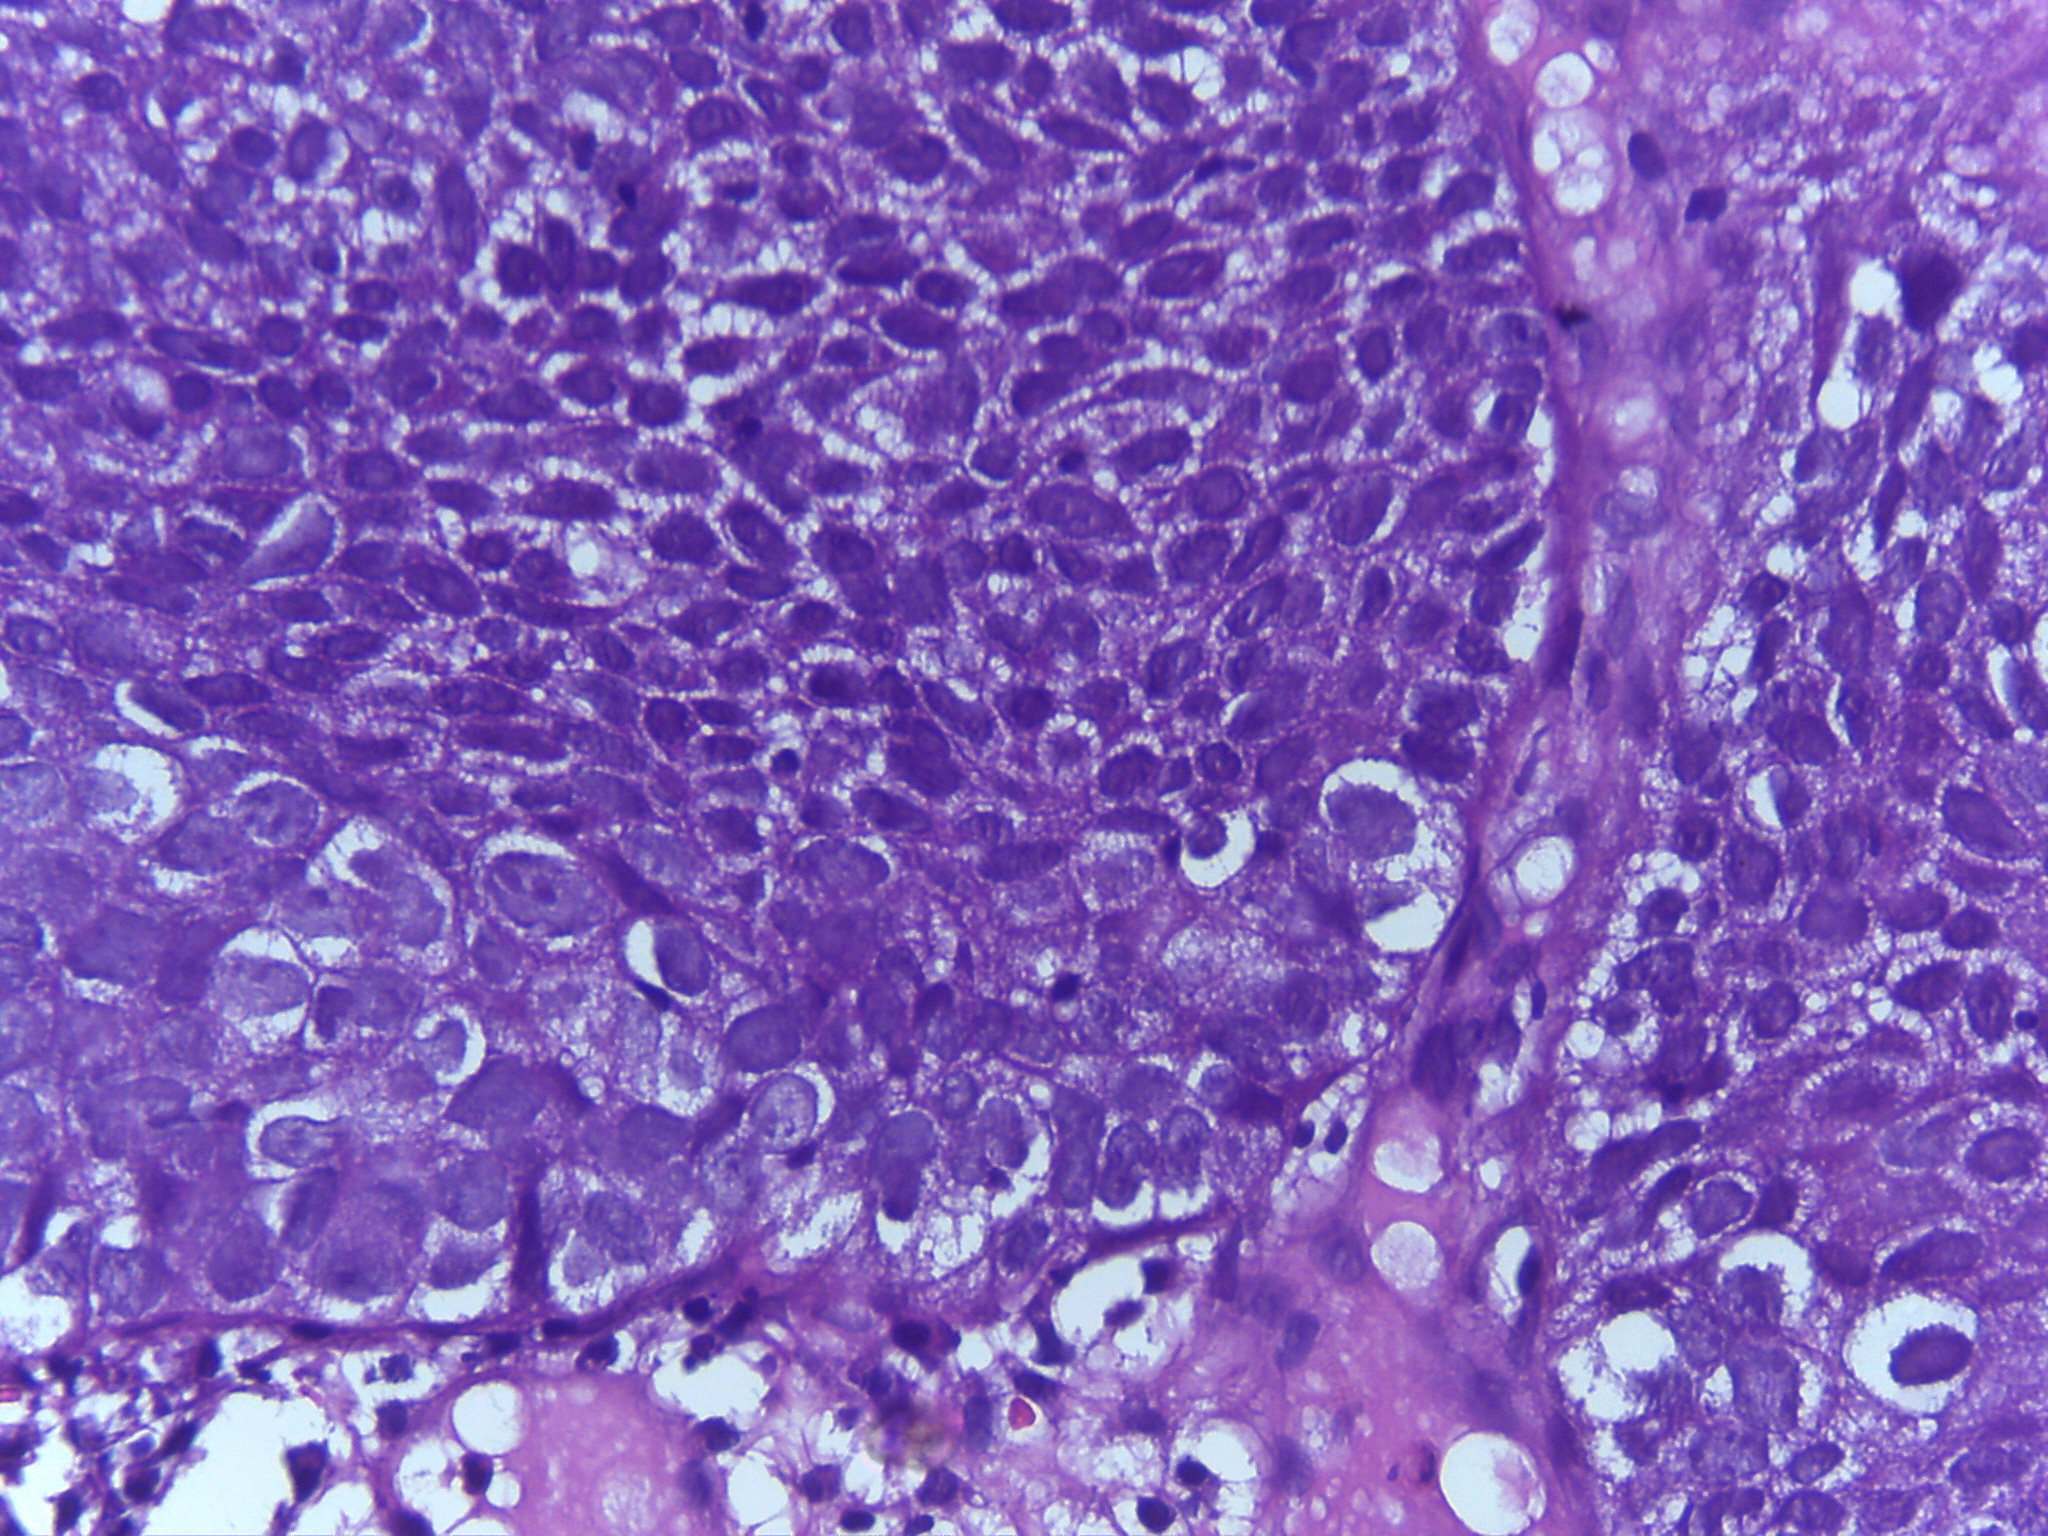
Diagnosis: OSCC